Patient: sex F, age 38
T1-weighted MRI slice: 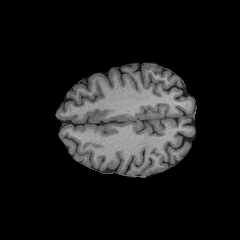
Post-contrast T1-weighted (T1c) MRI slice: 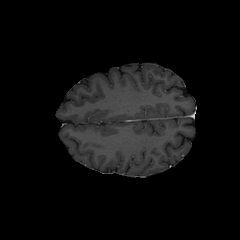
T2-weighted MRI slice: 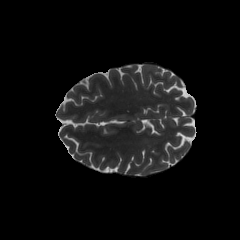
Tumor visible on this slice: no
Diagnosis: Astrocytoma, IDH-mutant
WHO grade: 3